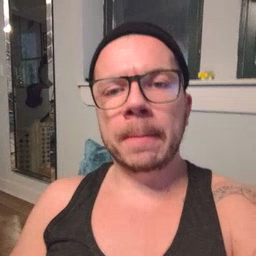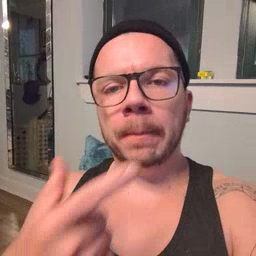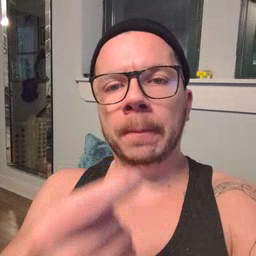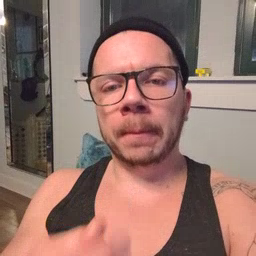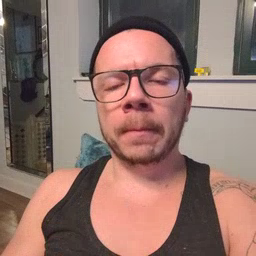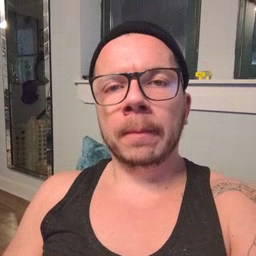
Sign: go